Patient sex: M
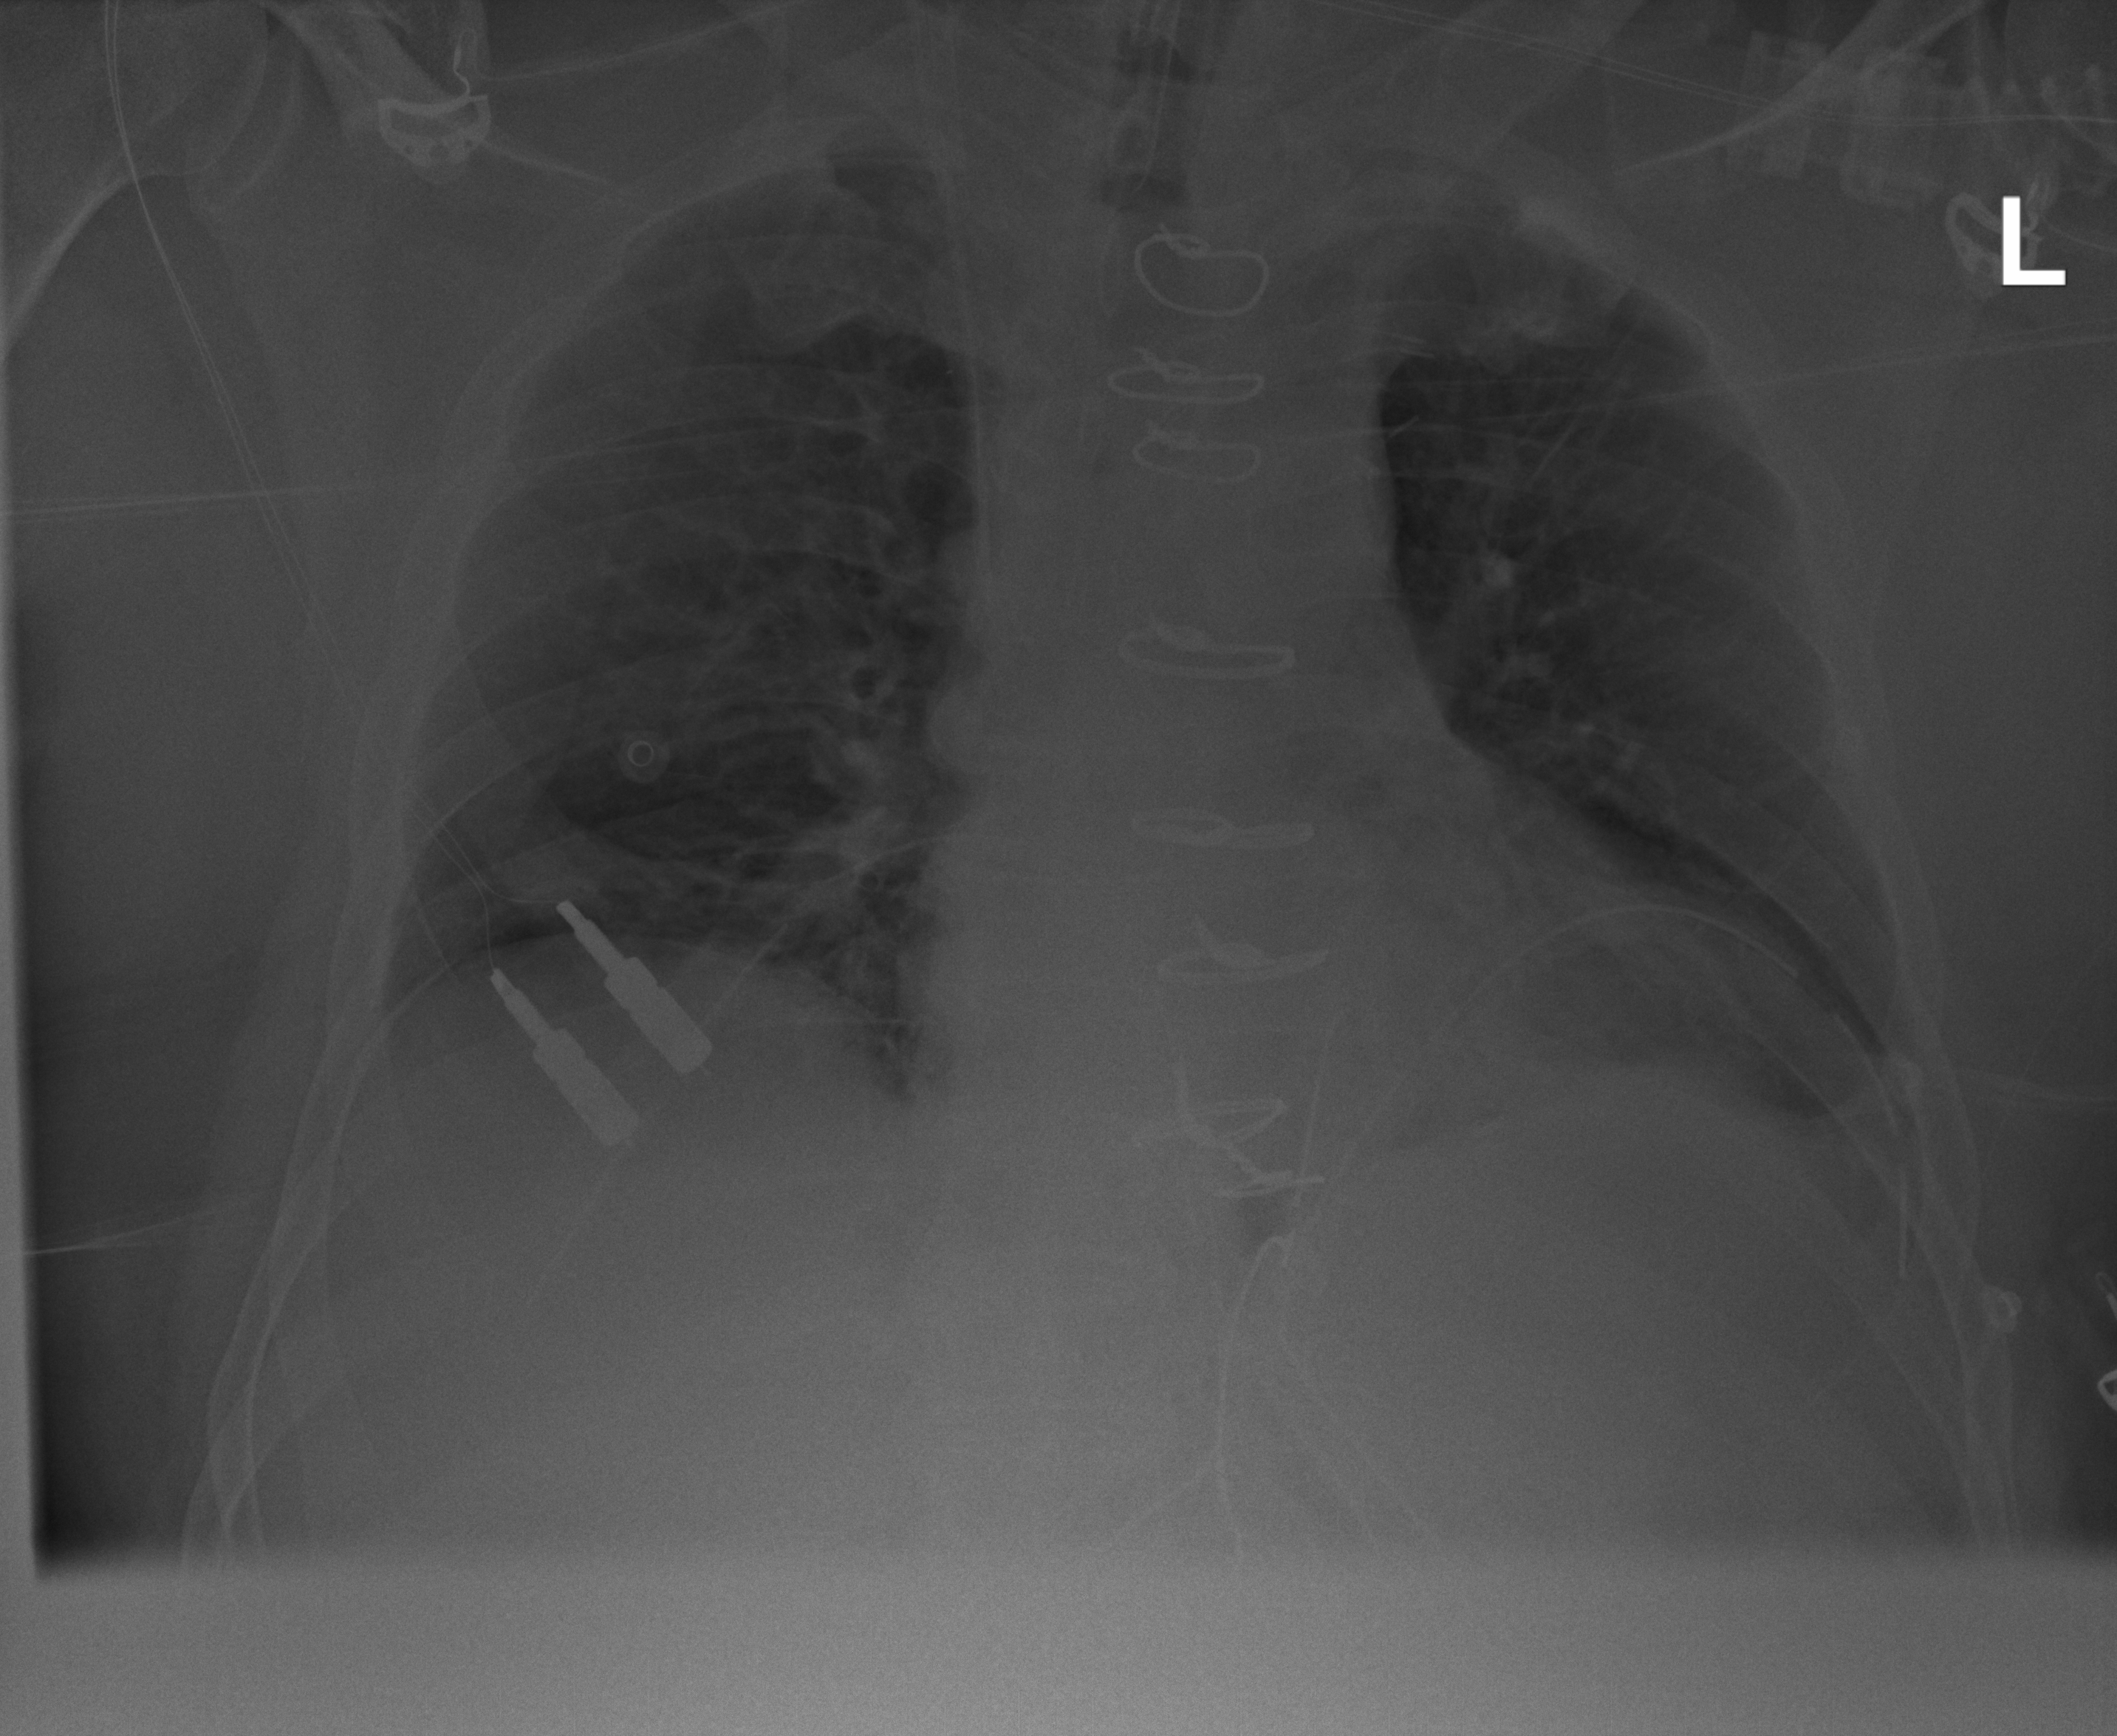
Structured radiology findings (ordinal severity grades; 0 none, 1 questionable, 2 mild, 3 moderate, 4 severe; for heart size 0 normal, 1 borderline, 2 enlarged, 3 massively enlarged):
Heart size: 1
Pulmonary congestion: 0
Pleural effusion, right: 0
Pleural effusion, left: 2
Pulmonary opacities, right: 0
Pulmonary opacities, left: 0
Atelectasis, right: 2
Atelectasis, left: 2